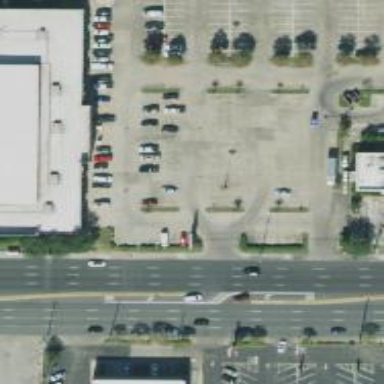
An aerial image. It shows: Parking space.